Question: SQLSTATE[23000]: Integrity constraint violation: 1048 Column 'cd_id' cannot be null (SQL: insert into 'commvendordata' ('new_date', 'cd_id', 'cn_id', 'unit_id', 'vender1', 'vender2', 'vender3', 'vender4') values (07/17/2021, ?, ?, ?, ?, ?, ?, ?))
how remove this error using laravel
form or blade screenshot
'''
<form action="{{route('auth.commvendordata')}}" method="POST" class="shadow-lg p-4 w-f">
@csrf
<div class="modal-date">
<label>Select Date:&emsp;&emsp;</label>
<input type="text" name="new_date" placeholder="Select Price Date" class="getdate"/>
<button type="button" name="loadform" class="btn btn-warning load-form">Load Form</button>
</div>
<div class="data" style="display:none;">
<table class="table table-bordered" id="table">
<thead class="bg-success">
<tr>
<th scope="col" class="td-size">CCode</th>
<th scope="col" class="td-size">CName</th>
<th scope="col" class="td-size">CUnits</th>
<th scope="col" class="td-size">Vendor 1</th>
<th scope="col" class="td-size">Vendor 2</th>
<th scope="col" class="td-size">Vendor 3</th>
<th scope="col" class="td-size">Vendor 4</th>
</tr>
</thead>
<tr id="template">
<td><input type="text" name="ccode[]" class="td-size"></td>
<td><input type="text" name="cname[]" class="td-size"></td>
<td><input type="text" name="cunit[]" class="td-size"></td>
<td><input type="text" name="vendor1[]" class="td-size"></td>
<td><input type="text" name="vendor2[]" class="td-size"></td>
<td><input type="text" name="vendor3[]" class="td-size"></td>
<td><input type="text" name="vendor4[]" id="addrow" class="td-size"></td>
</tr>
</table>
</div>
<div class="modal-footer">
<button type="submit" name="commdatasavebtn" class="btn btn-success">Save</button>
</div>
</form>
'''
controller screenshot
function commvendordata(Request $request){
'''
$cvendordata = new commvendordata;
$new_date = $request->new_date;
$ccode = $request->ccode;
$cname = $request->cname;
$cunit = $request->cunit;
$vender1 = $request->vendor1;
$vender2 = $request->vendor2;
$vender3 = $request->vendor3;
$vender4 = $request->vendor4;
for($i=0; $i<count($ccode); $i++) {
$commdata = [
'new_date' => $new_date,
'cd_id' => $ccode[$i],
'cn_id' => $cname[$i],
'unit_id' => $cunit[$i],
'vender1' => $vender1[$i],
'vender2' => $vender2[$i],
'vender3' => $vender3[$i],
'vender4' => $vender4[$i]
];
DB::table('commvendordata')->insert($commdata);
}
Session::put('Success',"Save Data Successfully...!");
return back();
'''
}
database screenshot
<URL>
error screenshot
<URL>
<URL>
form screenshots

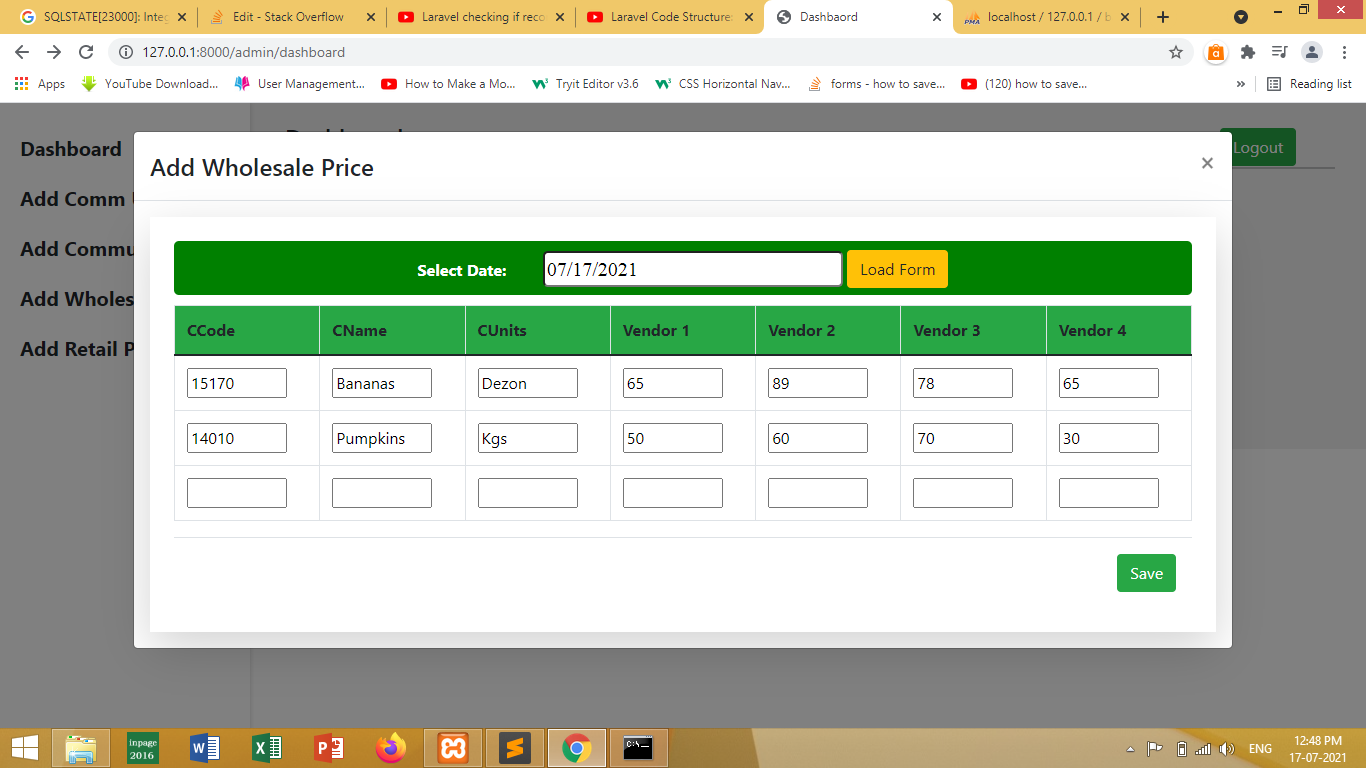
Answer: Change your for loop from
'''
for($i=0; $i<count($ccode); $i++)
'''
To
'''
for($i=0; $i<count($ccode)-1; $i++)
'''
Before
'''
DB::table('commvendordata')->insert($commdata);
'''
Add this
'''
if (trim(implode('', array_values($commdata))) == '') continue;
'''
It will skip the row that has all the fields empty(in your case last row).
Also, you should add some validations to ensure users always put some values for fields that are required in the database.